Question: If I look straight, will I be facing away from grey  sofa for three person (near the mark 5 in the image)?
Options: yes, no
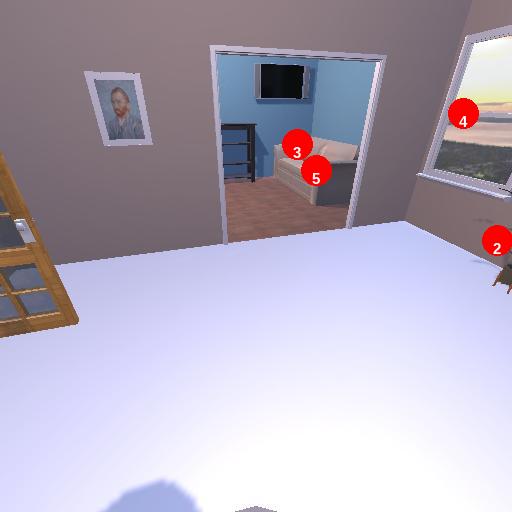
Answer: yes